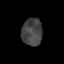
Tissue: lung
Cell type: Epithelial cells
Senescence score: 0.2159
Nuclear area (px): 561
Mean DAPI intensity: 66.929